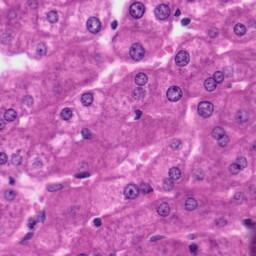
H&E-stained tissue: Liver